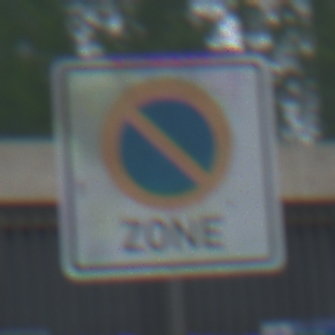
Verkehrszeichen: BeginnEingeschraenktesHalteverbotZone
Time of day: MorningAfternoon
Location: Outdoor (Urban)
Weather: PartlyCloudy
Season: NotSpecified
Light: Natural